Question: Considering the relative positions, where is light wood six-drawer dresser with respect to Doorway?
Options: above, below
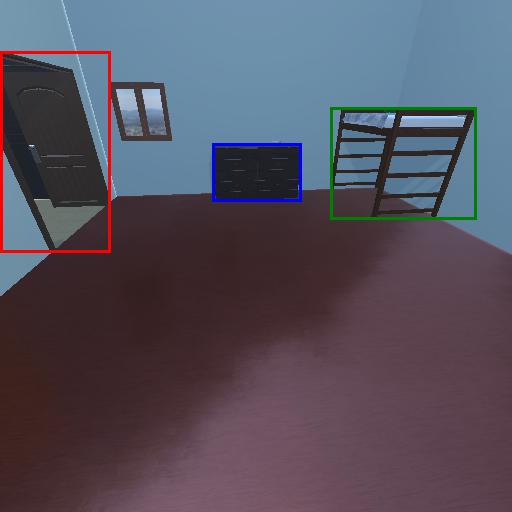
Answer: above